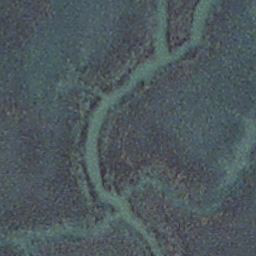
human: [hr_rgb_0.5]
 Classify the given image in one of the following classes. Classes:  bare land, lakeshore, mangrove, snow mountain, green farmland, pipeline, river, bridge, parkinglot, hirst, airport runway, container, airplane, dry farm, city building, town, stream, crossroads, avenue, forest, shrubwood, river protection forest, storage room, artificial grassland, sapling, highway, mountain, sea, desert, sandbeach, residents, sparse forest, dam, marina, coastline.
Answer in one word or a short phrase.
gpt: stream